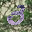
Label: 3